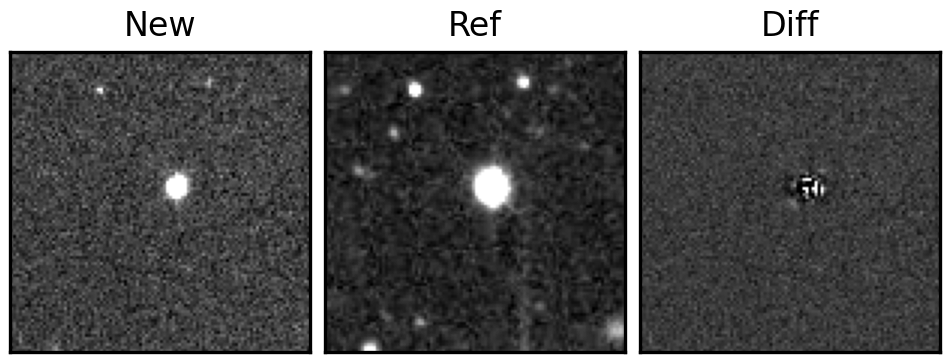
Label: bogus